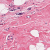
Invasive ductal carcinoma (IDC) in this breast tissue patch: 0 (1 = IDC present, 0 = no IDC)